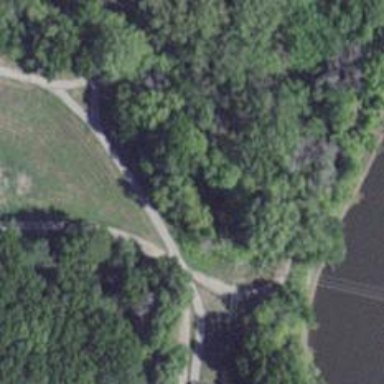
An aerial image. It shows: Disc golf hole.